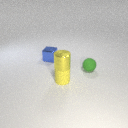
small green rubber sphere to the right of small yellow rubber cylinder